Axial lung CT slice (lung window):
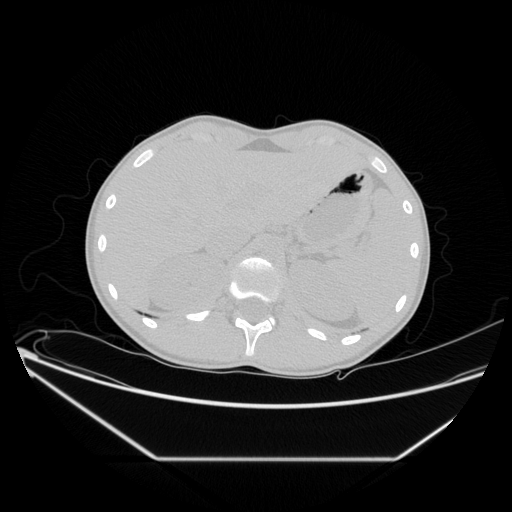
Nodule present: no